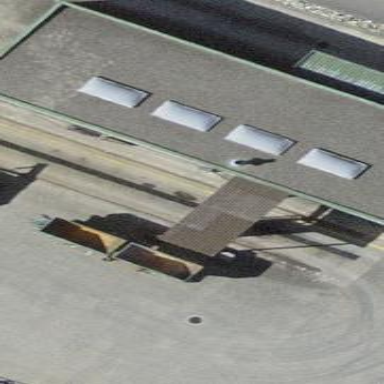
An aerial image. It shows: View of roof of building.